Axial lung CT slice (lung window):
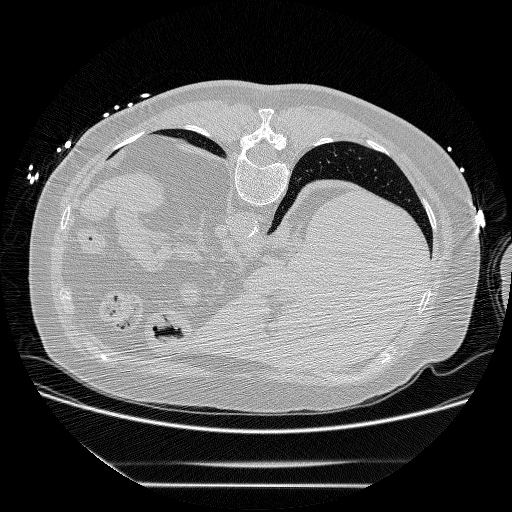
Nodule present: no